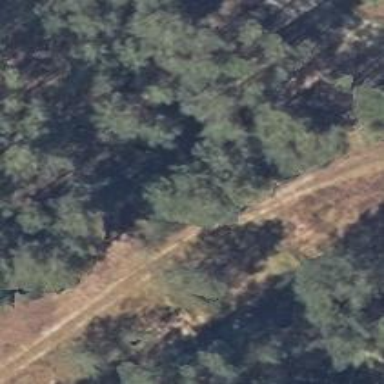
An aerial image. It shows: Track with grade 5 tracktype.